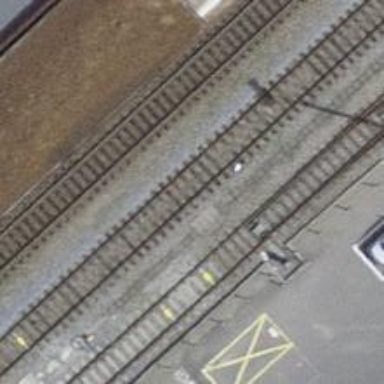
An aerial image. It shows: Railway switch.